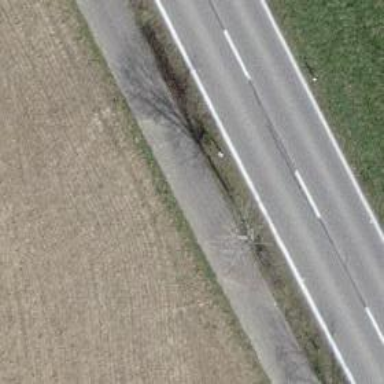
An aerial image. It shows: Avenue lined with trees.